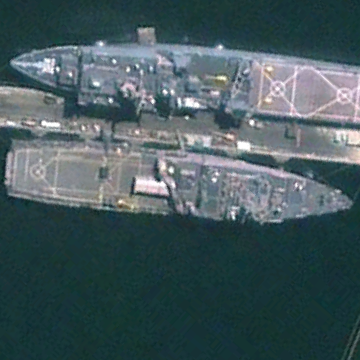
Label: combat